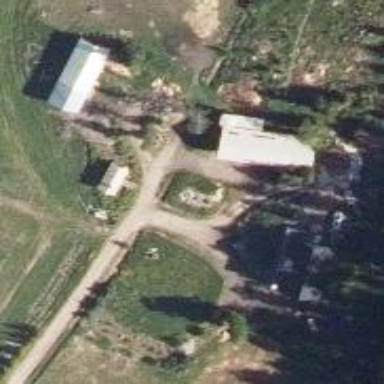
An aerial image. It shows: Farmyard area.